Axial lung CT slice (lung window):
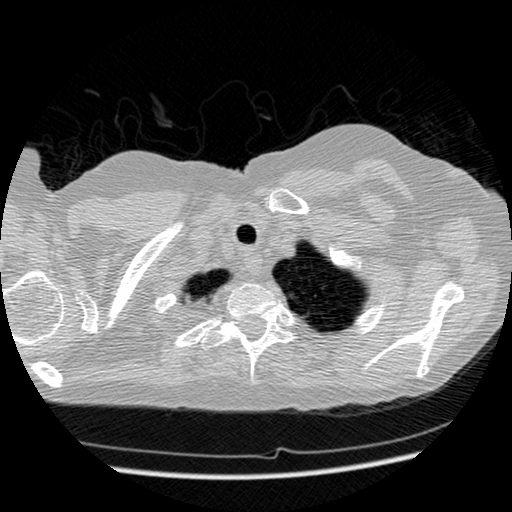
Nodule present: no